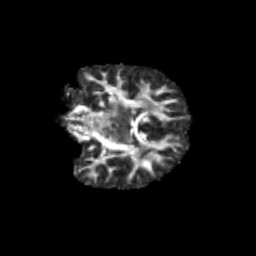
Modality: FA
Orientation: coronal
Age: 12
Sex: male
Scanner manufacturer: siemens
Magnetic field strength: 3 T
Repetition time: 3.8 s
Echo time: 0.07 s